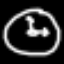
Label: clock